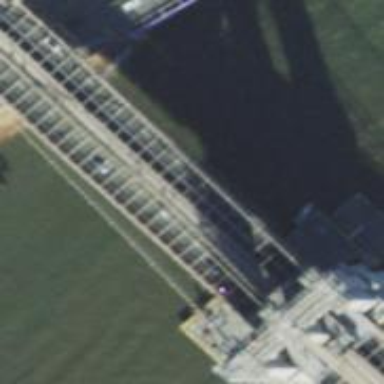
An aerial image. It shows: Footway on bridge.